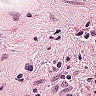
Metastatic tissue present: no